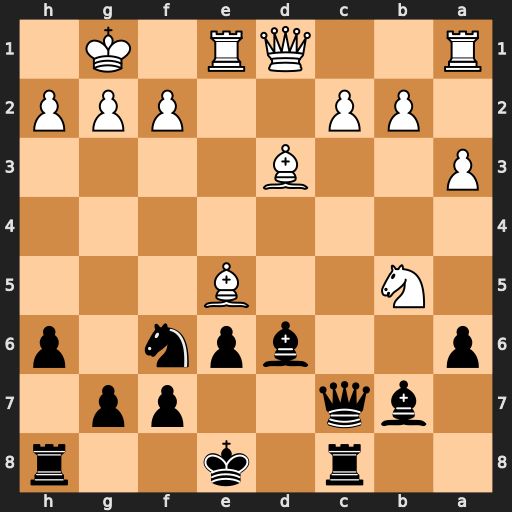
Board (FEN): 2r1k2r/1bq2pp1/p2bpn1p/1N2B3/8/P2B4/1PP2PPP/R2QR1K1
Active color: b
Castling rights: k
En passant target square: -
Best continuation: axb5 Bxb5+ Ke7 Bxd6+ Qxd6